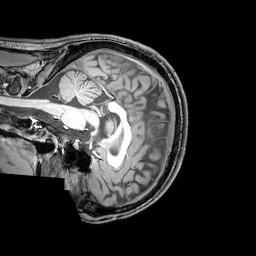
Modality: T1w
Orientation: sagittal
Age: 20
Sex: male
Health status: healthy
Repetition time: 0.081 s
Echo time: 0.037 s